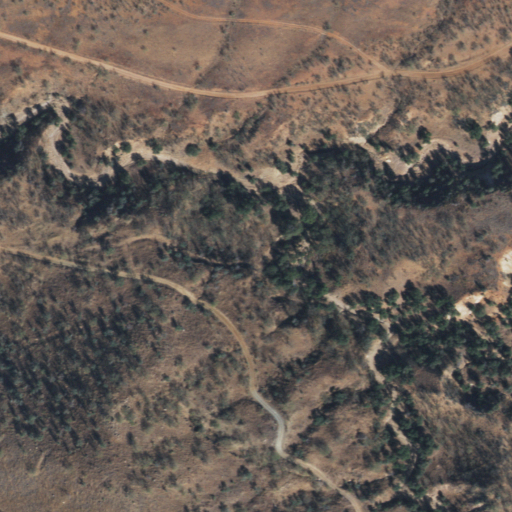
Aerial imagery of valley in Arizona named Cox Gulch containing shrub, grassland, and evergreen forest